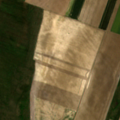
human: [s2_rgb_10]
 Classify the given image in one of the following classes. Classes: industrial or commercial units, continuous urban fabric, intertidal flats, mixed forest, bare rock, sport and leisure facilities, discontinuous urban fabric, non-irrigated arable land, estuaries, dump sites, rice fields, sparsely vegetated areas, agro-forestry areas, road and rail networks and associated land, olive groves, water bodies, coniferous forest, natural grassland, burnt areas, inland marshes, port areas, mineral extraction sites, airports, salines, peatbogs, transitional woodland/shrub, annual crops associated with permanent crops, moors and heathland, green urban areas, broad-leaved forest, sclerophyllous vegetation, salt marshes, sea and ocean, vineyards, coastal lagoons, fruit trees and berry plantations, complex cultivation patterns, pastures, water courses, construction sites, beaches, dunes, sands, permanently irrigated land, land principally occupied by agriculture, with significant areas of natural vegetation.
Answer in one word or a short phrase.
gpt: non-irrigated arable land, pastures